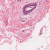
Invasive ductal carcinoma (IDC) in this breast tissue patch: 0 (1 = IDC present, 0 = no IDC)